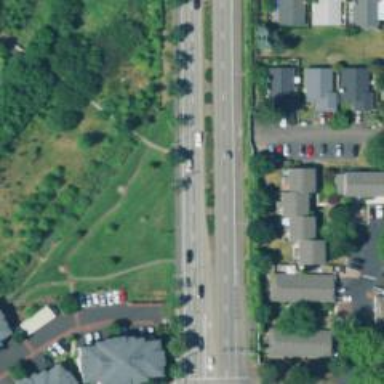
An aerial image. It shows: Footway along the road.